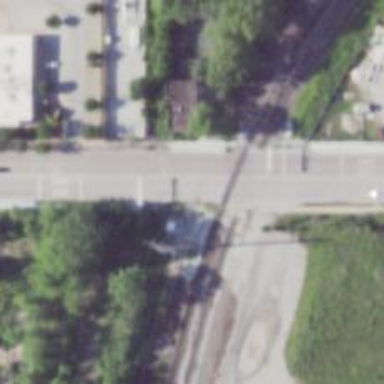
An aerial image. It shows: Railway crossing.